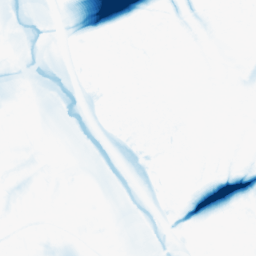
Category: morphological
Decomposition family: morphological_ellipse
Decomposition parameters: operation: closing
width: 50
height: 50
Upsampling method: bilinear
Upsampling parameters: scale: 8
Upsampling scale: 8